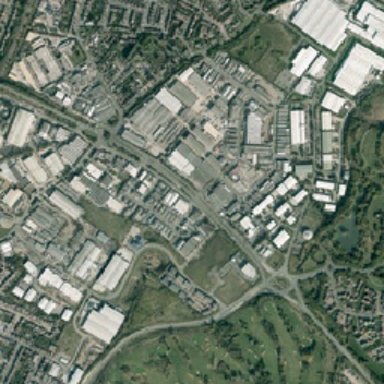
Many roads around the factory .